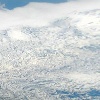
Label: cloud